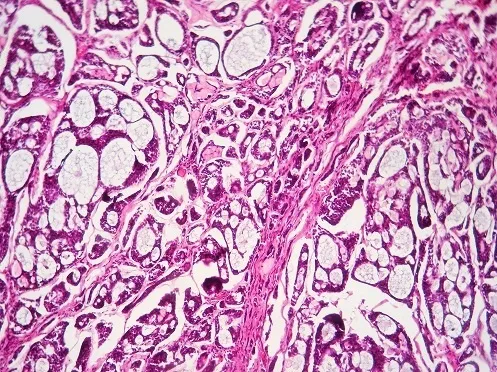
Photomicrograph showing histological features of adenoid cystic carcinoma with uniform hyper chromatic basaloid cells arranged in typical cribriform pattern and surrounding acellular spaces containing mucoid and hyaline material (Hematoxylin-eosin staining x250).
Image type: pathology (h&e)